Question: I am trying to write code for the following:
The idea is to have a storage/inventory dictionary and then have the key values be reduced by certain household tasks. E.g. cleaning, cooking etc.
This would be the storage dictionary:
'''
cupboard= {"cookies":30,
"coffee":3,
"washingpowder": 5,
"cleaningspray": 5,
'Pasta': 0.5,
'Tomato': 4,
'Beef': 2,
'Potato': 2,
'Flour': 0.2,
'Milk': 1,
"Burger buns": 6}
'''
now this is the code that I wrote to try and reduce one single key's value (idea is that the action "cleaning" reduces the key "cleaning spray" by one cleaning unit = 0.5
'''
cleaning_amount = 0.5
def cleaning(room):
while cupboard["cleaningspray"] <0.5:
cleaned = {key: cupboard.get(key) - cleaning_amount for key in cupboard}
return cupboard
livingroom = 1*cleaning_amount
cleaning(livingroom)
print(cupboard)
'''
but it returns this, which is the same dictionary as before, with no updated values
'''
{'cookies': 30, 'coffee': 3, 'washingpowder': 5, 'cleaningspray': 5, 'Pasta': 0.5, 'Tomato': 4, 'Beef': 2, 'Potato': 2, 'Flour': 0.2, 'Milk': 1, 'Burger buns': 6}
'''
Can anybody help?
Thank you!!
picture attached to see indents etc.

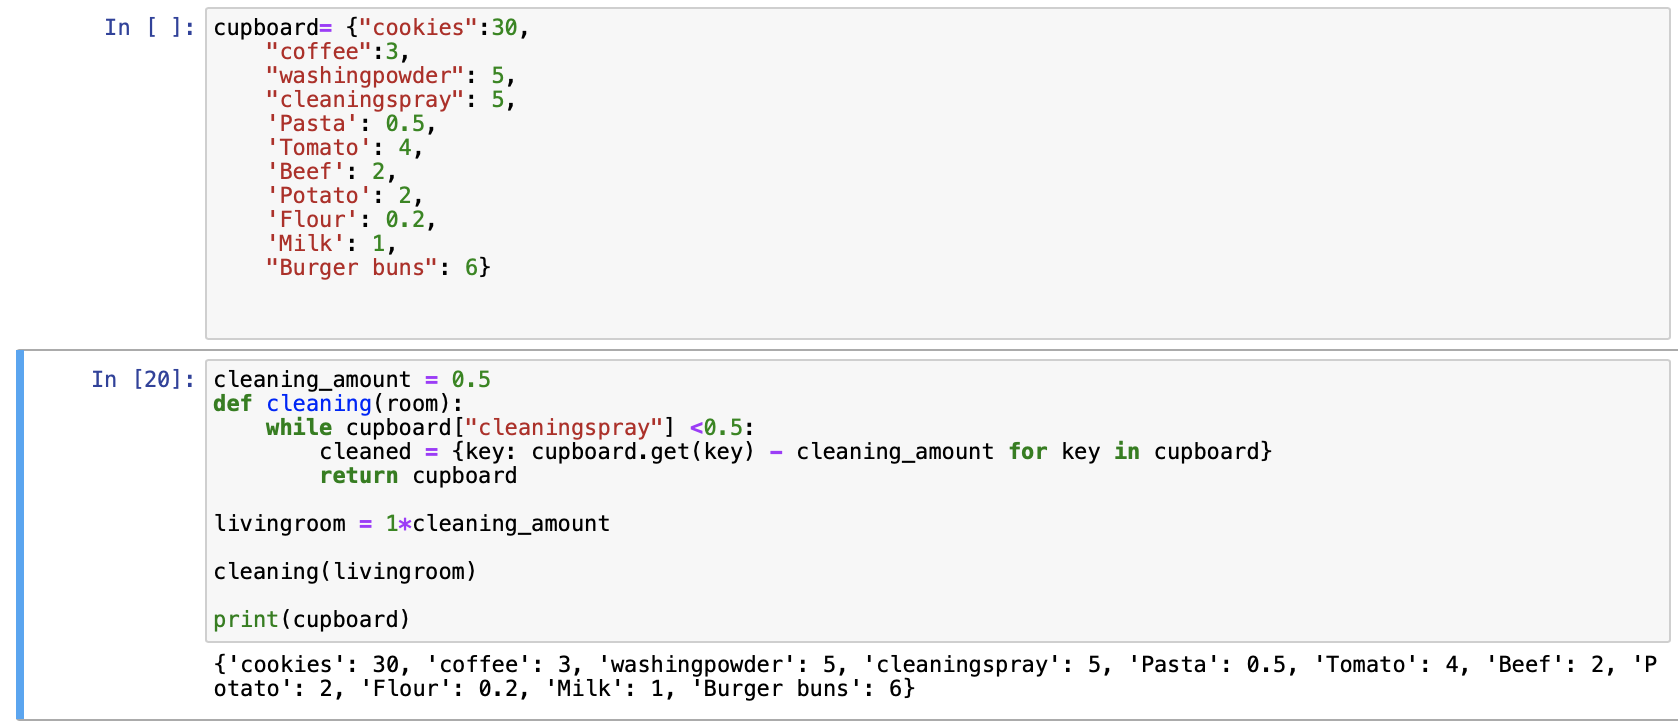
Answer: I guess you want to decrease the "cleaningspray" amount depending on the room size (or other factors). I would do it like this:
'''
cleaning_amount = 0.5
def cleaning(cleaning_factor):
if cupboard["cleaningspray"] > 0.5:
# reduce the amount of cleaning spray depending on the cleaning_factor and the global cleaning_amount
cupboard["cleaningspray"] -= cleaning_factor * cleaning_amount
livingroom_cleaning_factor = 1
cleaning(livingroom_cleaning_factor)
print(cupboard)
'''
Output:
'''
{'cookies': 30, 'coffee': 3, 'washingpowder': 5, 'cleaningspray': 4.5, 'Pasta': 0.5, 'Tomato': 4, 'Beef': 2, 'Potato': 2, 'Flour': 0.2, 'Milk': 1, 'Burger buns': 6}
'''